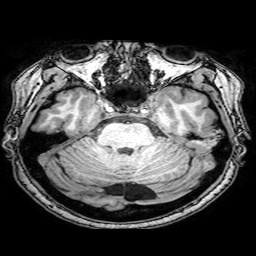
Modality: T1w
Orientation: coronal
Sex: female
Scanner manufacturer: philips
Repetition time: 0.008154 s
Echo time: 0.00375 s